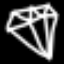
Label: diamond